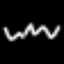
Label: squiggle